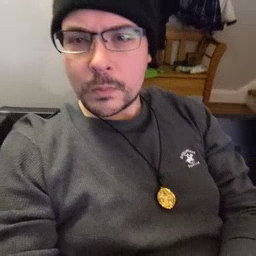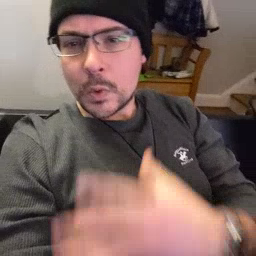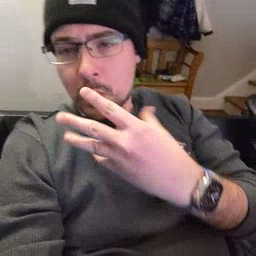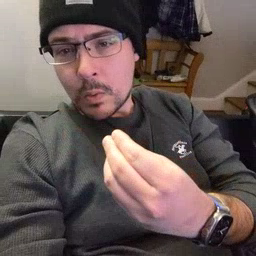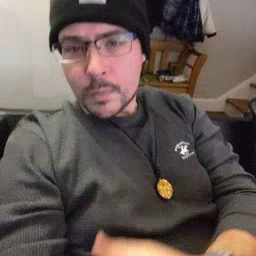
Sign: go